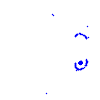
Particle: pion